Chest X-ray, PA view. Patient: 65 years old, sex M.
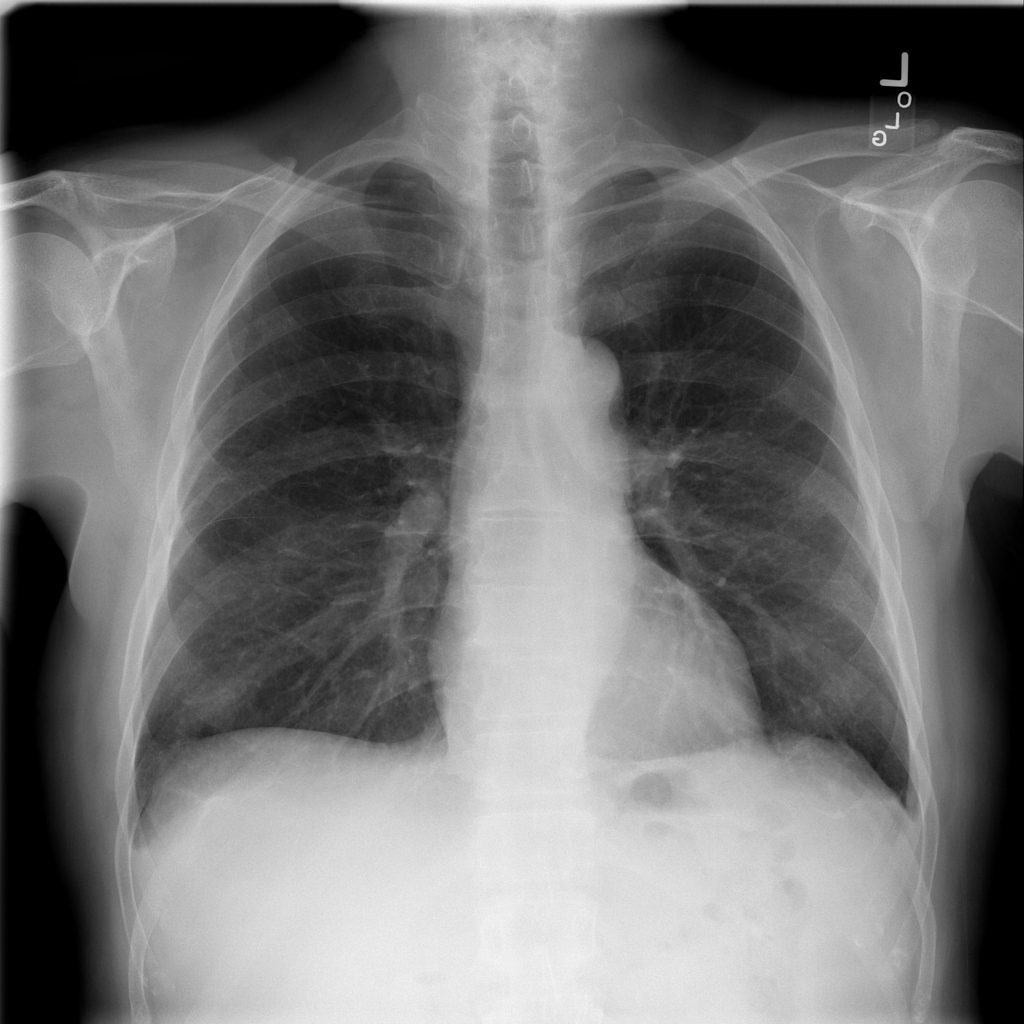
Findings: Effusion